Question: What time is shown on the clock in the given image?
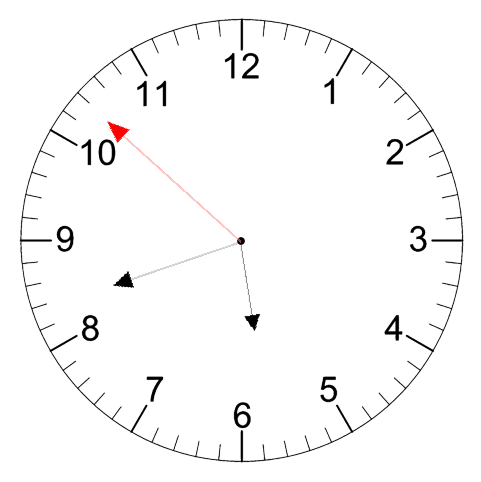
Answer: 05:41:52